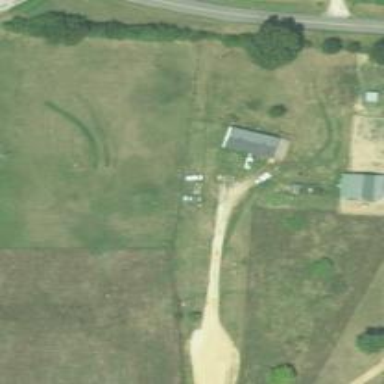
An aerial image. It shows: Driveway.